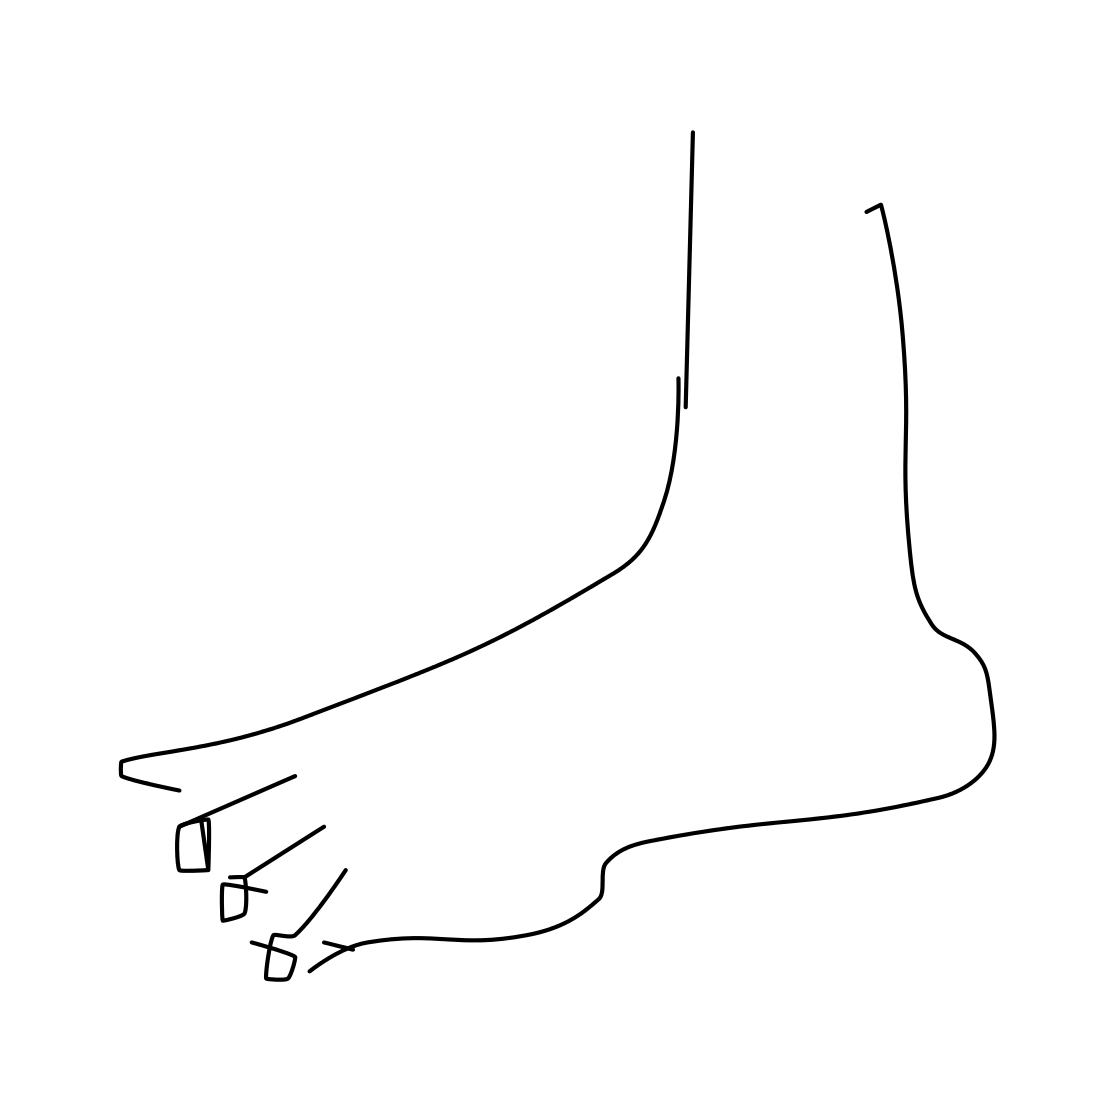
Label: foot